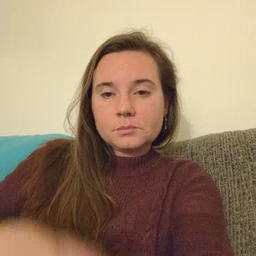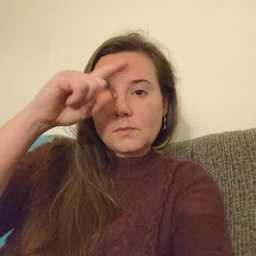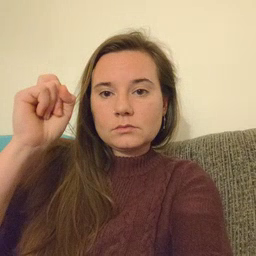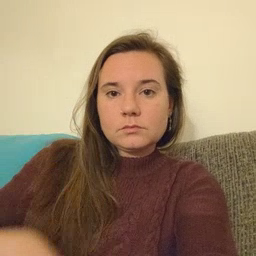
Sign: because